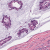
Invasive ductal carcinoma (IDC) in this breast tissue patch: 1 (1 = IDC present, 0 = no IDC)